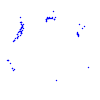
Particle: proton